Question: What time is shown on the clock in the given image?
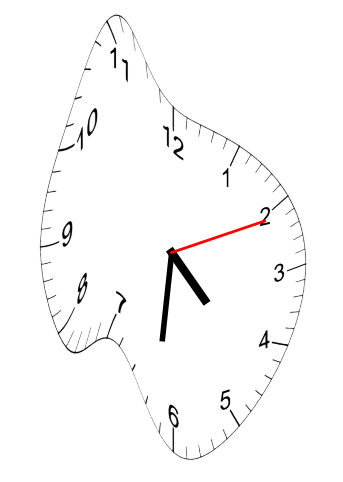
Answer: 04:31:11